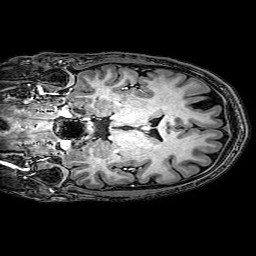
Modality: T1w
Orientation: coronal
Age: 25
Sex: male
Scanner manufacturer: philips
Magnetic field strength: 3 T
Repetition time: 0.009 s
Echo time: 0.0035 s